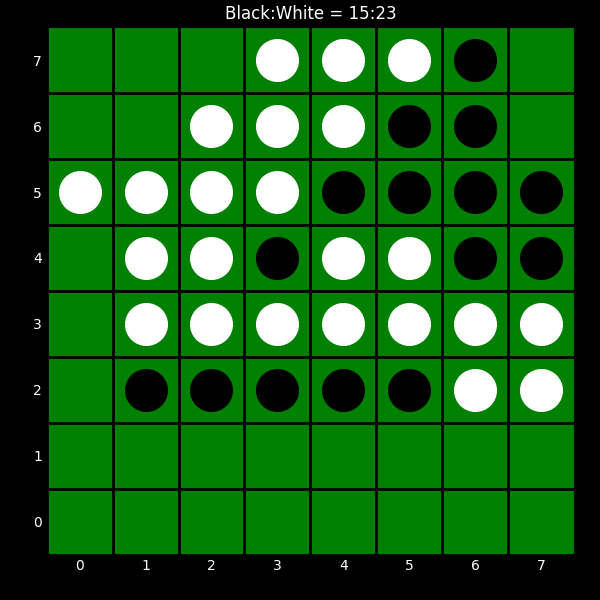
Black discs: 15
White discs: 23